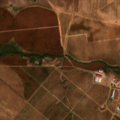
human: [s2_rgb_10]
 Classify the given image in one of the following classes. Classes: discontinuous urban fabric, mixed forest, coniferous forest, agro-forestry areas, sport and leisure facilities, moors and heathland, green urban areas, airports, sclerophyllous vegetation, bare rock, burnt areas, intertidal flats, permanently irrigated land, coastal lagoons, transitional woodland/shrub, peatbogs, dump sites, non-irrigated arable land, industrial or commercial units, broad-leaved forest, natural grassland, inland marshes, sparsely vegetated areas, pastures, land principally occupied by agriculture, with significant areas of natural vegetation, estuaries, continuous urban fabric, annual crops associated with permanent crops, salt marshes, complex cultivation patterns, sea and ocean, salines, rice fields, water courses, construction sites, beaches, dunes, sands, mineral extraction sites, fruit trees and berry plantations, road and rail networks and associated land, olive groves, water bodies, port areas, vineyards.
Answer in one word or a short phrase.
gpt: non-irrigated arable land, permanently irrigated land, vineyards, fruit trees and berry plantations, olive groves, water bodies